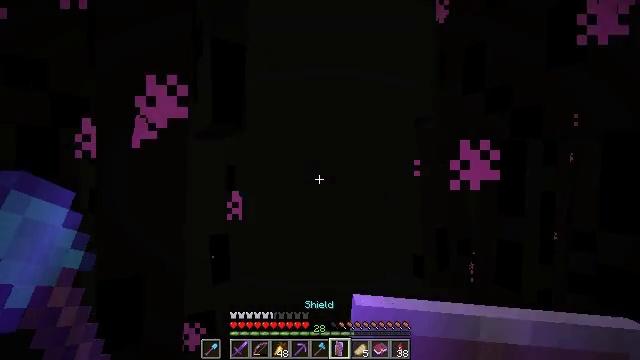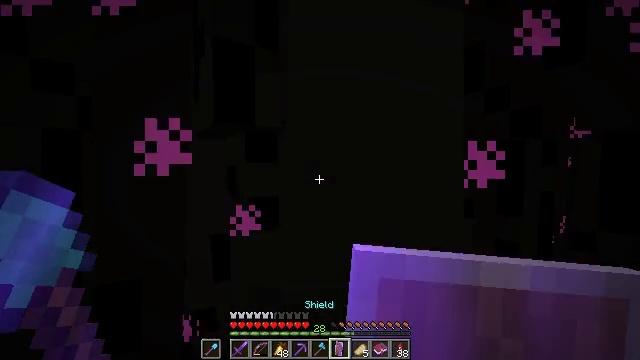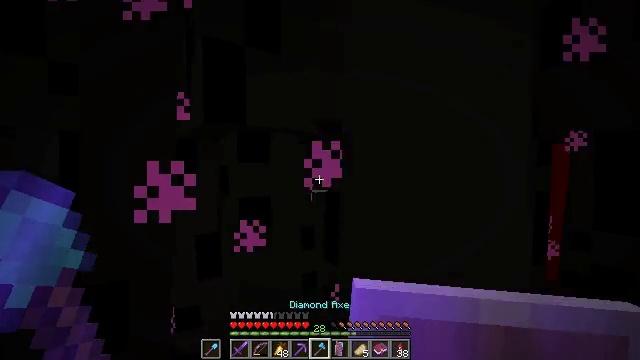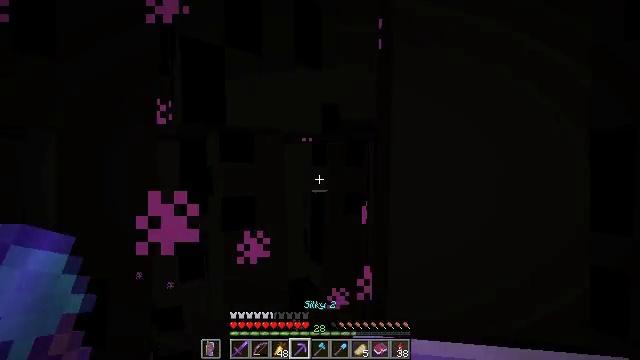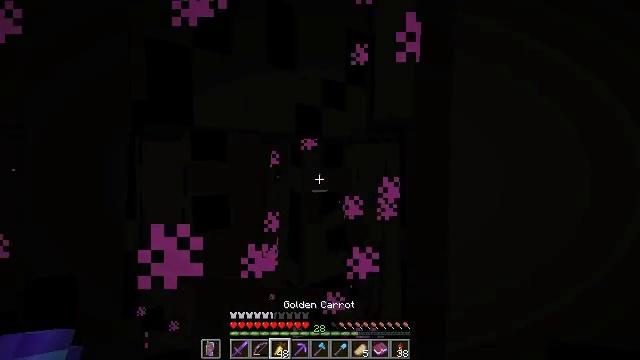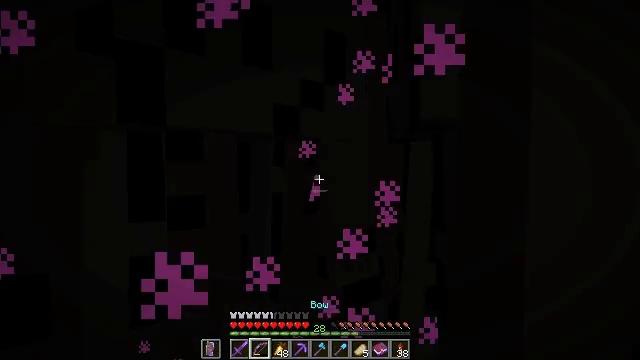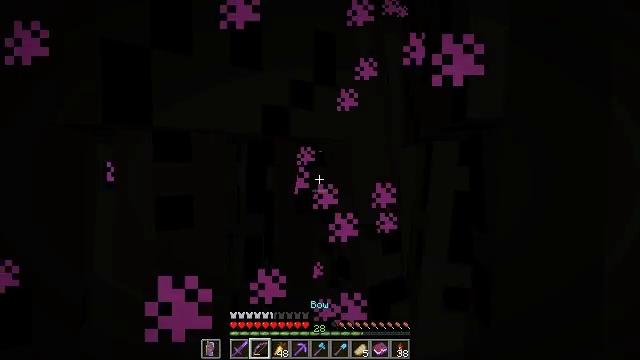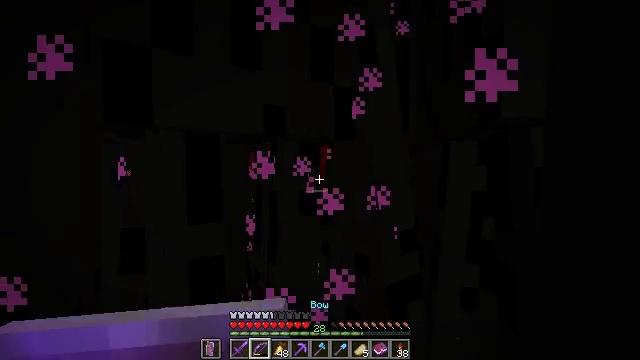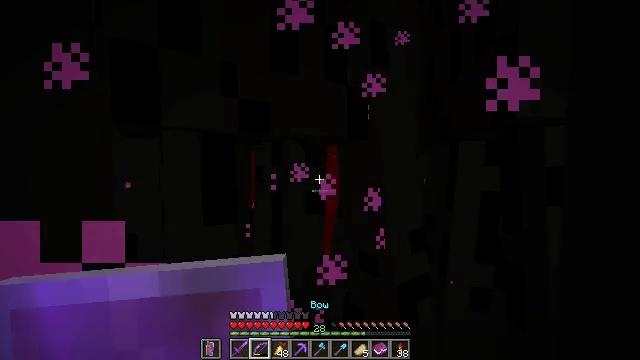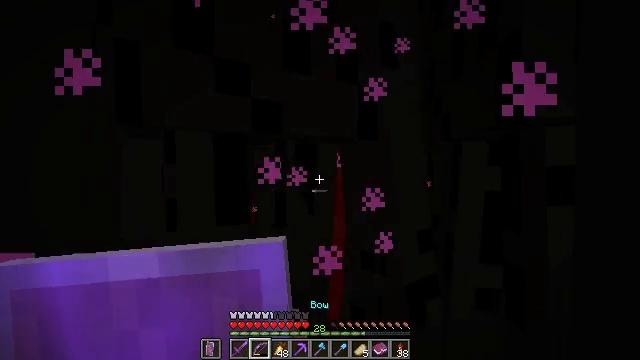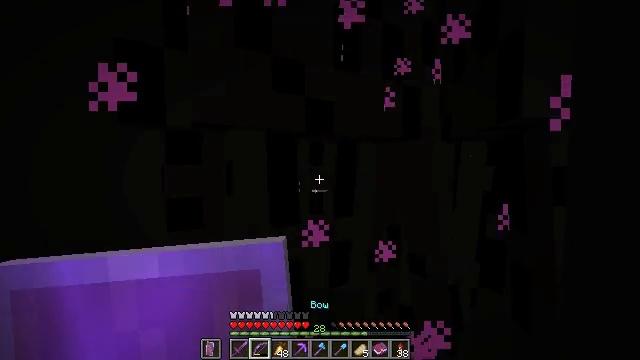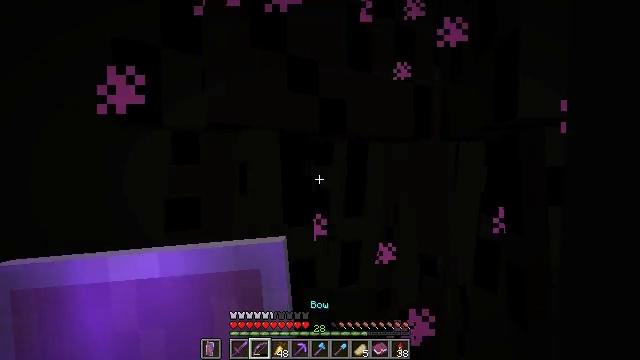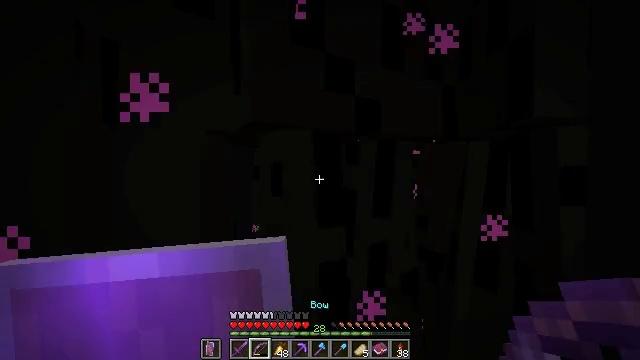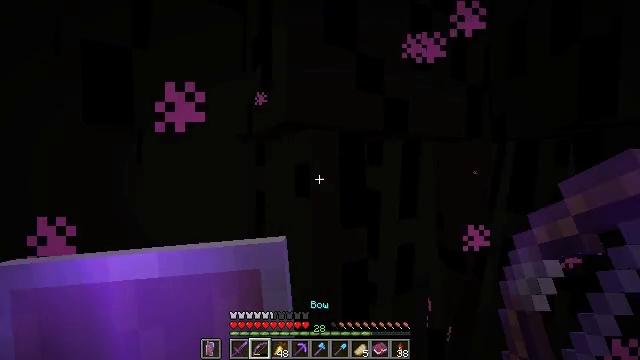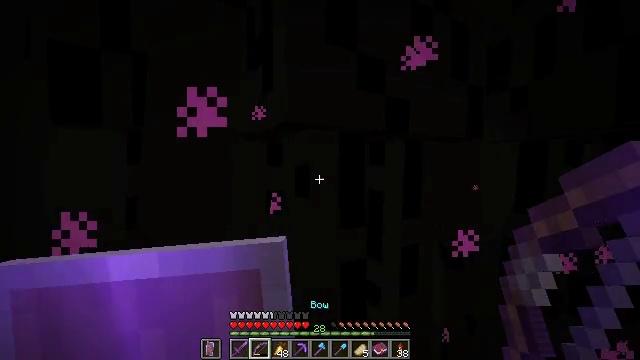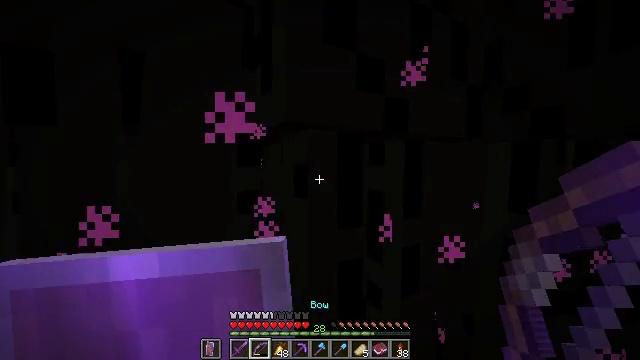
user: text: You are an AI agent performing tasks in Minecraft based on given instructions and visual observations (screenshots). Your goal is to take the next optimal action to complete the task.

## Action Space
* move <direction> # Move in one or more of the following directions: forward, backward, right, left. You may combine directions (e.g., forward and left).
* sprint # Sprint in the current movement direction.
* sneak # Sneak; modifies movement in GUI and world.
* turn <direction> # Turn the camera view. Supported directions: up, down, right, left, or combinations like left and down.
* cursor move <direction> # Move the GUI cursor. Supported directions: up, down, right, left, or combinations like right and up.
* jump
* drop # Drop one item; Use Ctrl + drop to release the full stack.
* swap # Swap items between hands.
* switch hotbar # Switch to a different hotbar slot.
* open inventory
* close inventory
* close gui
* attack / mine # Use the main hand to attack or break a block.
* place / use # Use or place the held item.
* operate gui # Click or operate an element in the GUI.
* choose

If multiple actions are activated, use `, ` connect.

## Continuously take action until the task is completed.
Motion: motion action
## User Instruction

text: Kill an enderman.
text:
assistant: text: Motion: no_op
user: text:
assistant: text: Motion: no_op
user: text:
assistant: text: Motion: no_op
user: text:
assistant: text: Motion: no_op
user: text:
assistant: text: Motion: no_op
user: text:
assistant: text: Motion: no_op
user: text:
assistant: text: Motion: no_op
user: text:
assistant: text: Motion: no_op
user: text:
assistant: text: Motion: no_op
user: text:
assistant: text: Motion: no_op
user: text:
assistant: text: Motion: no_op
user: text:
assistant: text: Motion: no_op
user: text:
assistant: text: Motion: no_op
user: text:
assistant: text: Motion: no_op
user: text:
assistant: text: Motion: no_op
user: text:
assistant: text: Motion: no_op
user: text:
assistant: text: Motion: no_op
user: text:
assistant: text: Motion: no_op
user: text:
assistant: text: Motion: no_op
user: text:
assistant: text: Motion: no_op
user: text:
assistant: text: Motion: no_op
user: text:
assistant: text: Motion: open inventory
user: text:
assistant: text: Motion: open inventory
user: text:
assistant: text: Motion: no_op
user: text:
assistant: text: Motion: no_op
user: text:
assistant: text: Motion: no_op
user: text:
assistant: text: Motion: cursor move right
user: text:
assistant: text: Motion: cursor move right and down
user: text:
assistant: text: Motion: cursor move right
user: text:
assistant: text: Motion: no_op